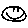
Label: smiley face